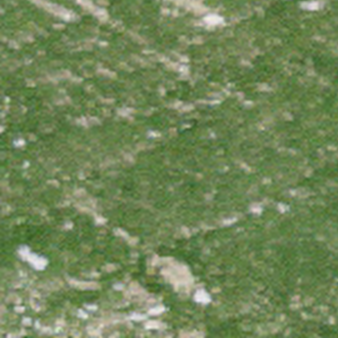
Label: other